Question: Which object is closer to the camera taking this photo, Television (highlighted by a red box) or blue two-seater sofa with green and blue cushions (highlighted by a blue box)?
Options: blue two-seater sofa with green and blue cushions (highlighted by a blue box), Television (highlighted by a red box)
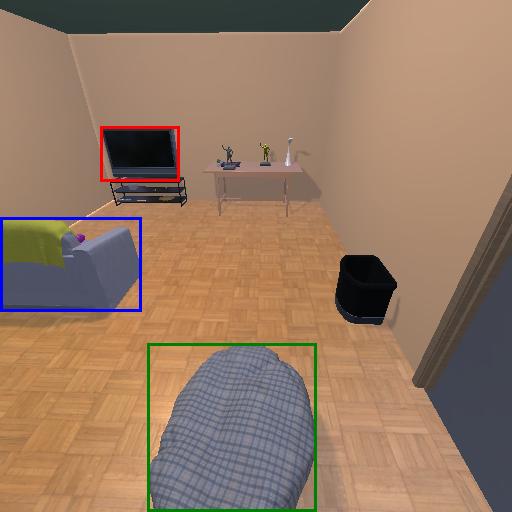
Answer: blue two-seater sofa with green and blue cushions (highlighted by a blue box)